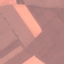
Land use / land cover class: AnnualCrop